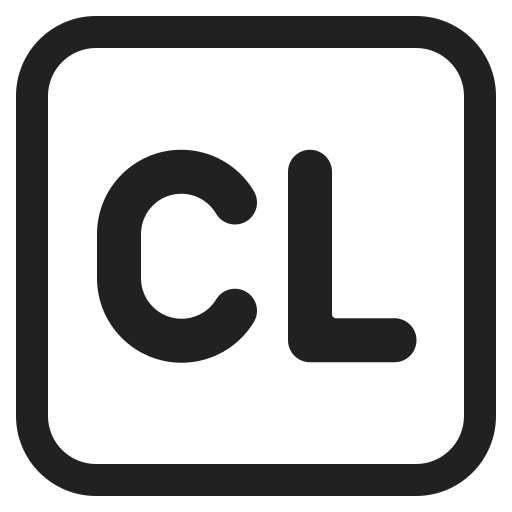
cl button high contrast